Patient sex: M
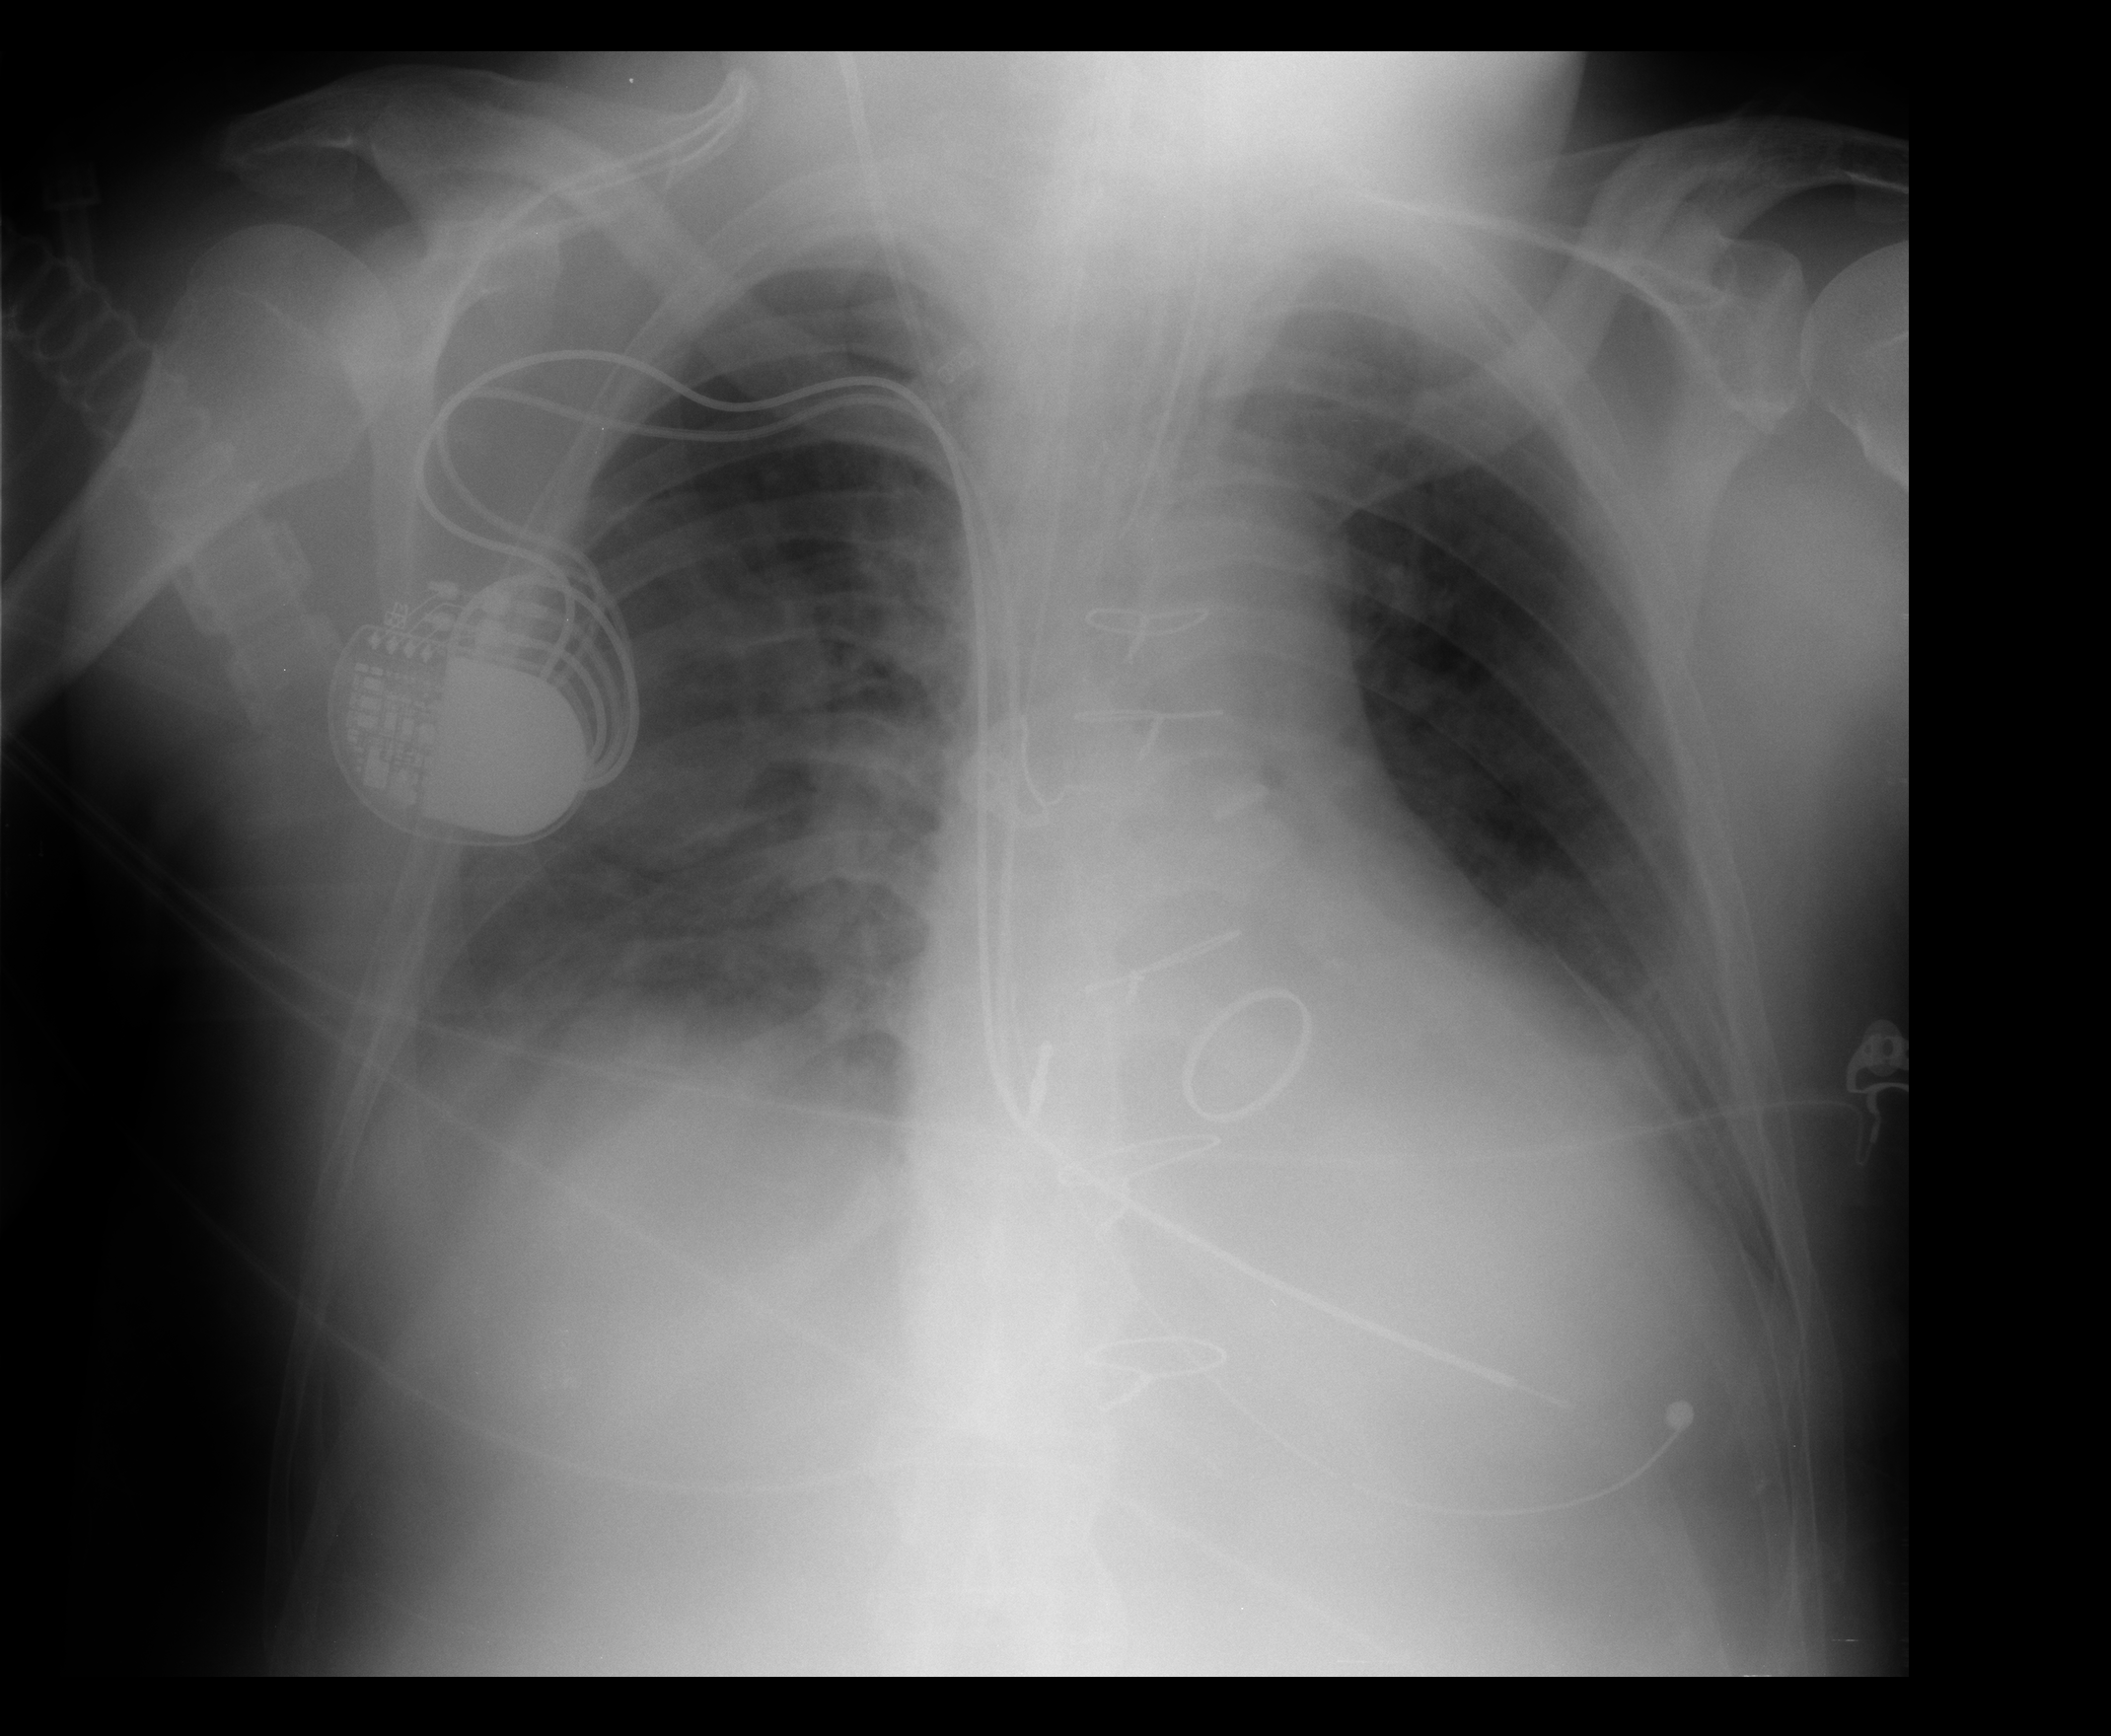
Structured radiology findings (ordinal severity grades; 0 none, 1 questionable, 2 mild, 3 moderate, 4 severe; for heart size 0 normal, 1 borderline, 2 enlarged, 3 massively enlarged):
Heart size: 0
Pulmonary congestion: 0
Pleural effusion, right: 3
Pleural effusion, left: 2
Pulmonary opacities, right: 2
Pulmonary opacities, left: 2
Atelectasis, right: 2
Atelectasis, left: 2